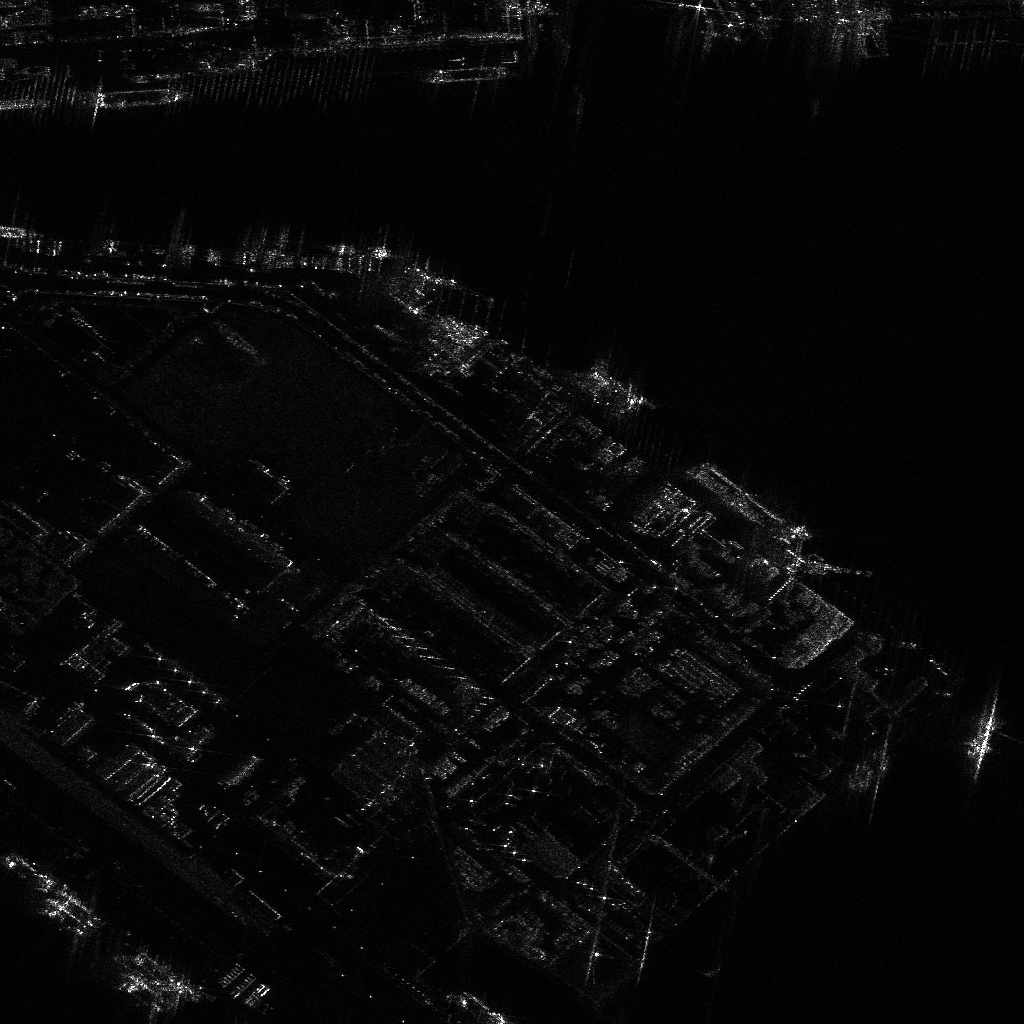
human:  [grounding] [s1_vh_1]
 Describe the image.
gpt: In the satellite image, there is  <ref>2 medium container </ref> <box>[[2, 19, 4, 25, 90], [3, 6, 4, 14, 90]]</box> located at top left,  <ref>2 medium container </ref> <box>[[32, 23, 38, 25, 1], [65, 0, 71, 2, 66]]</box> located at top,  <ref>1 large container </ref> <box>[[56, 36, 63, 38, 40]]</box> located at center,  <ref>1 medium ore-oil </ref> <box>[[65, 47, 80, 50, 34]]</box> located at right,  <ref>1 small dredger </ref> <box>[[41, 6, 50, 8, 0]]</box> located at top,  <ref>1 medium dredger </ref> <box>[[11, 4, 14, 13, 90]]</box> located at top left,  <ref>1 large container </ref> <box>[[94, 67, 98, 76, 15]]</box> located at bottom right.